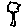
Label: tree